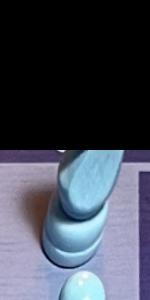
Label: Knight_White